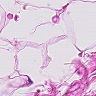
Metastatic tissue present: no